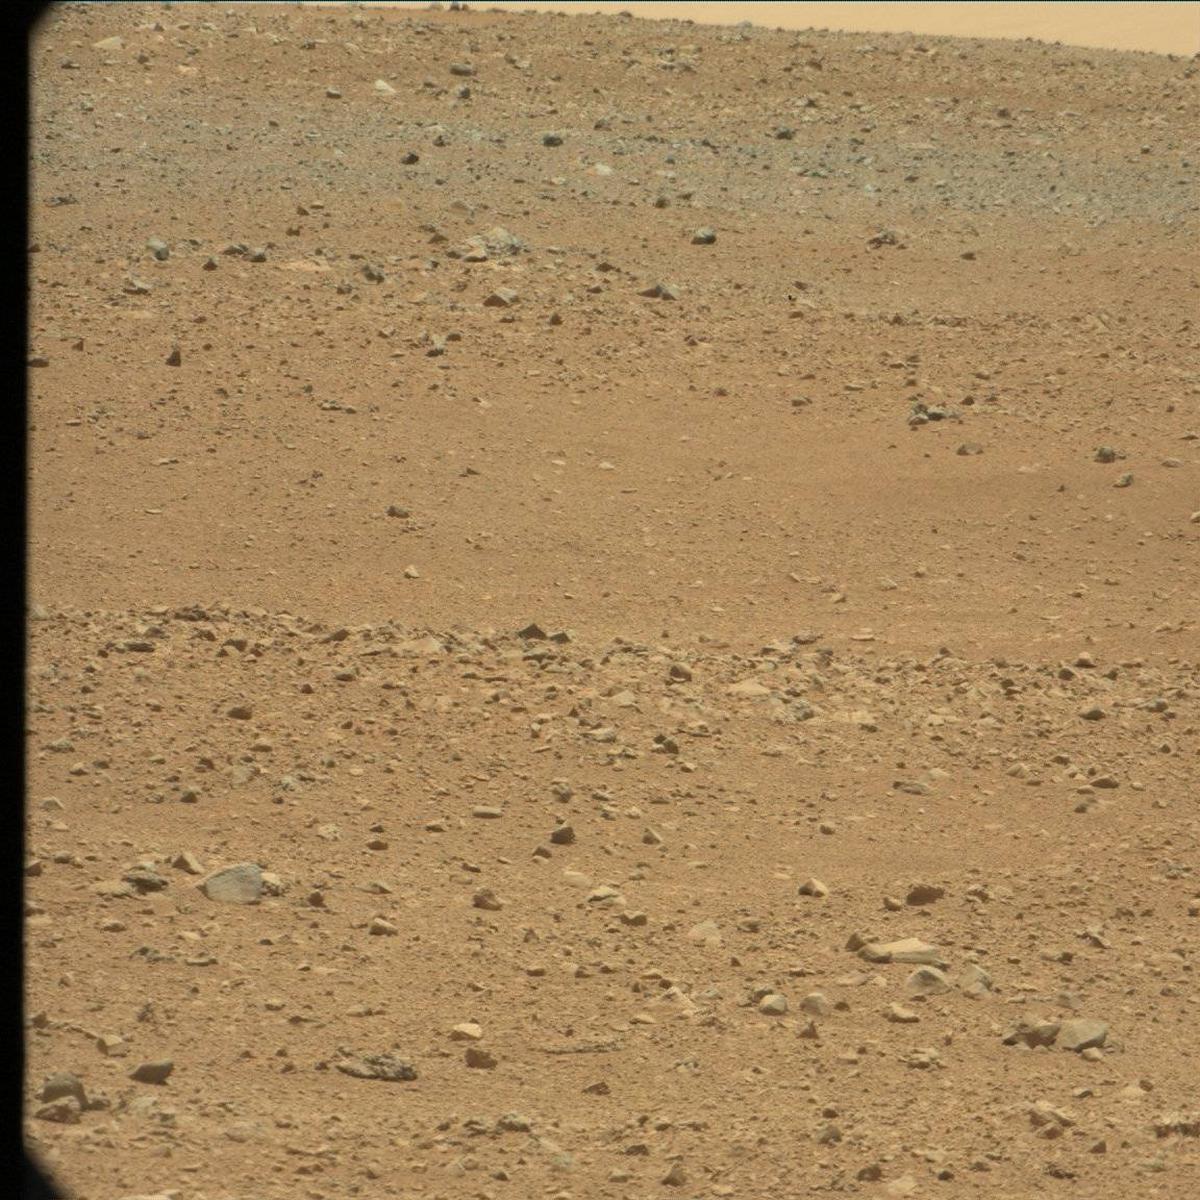
Terrain classes present: Bedrock, Ridge, Rock, Sand / Soil